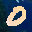
Label: 0